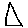
Label: triangle